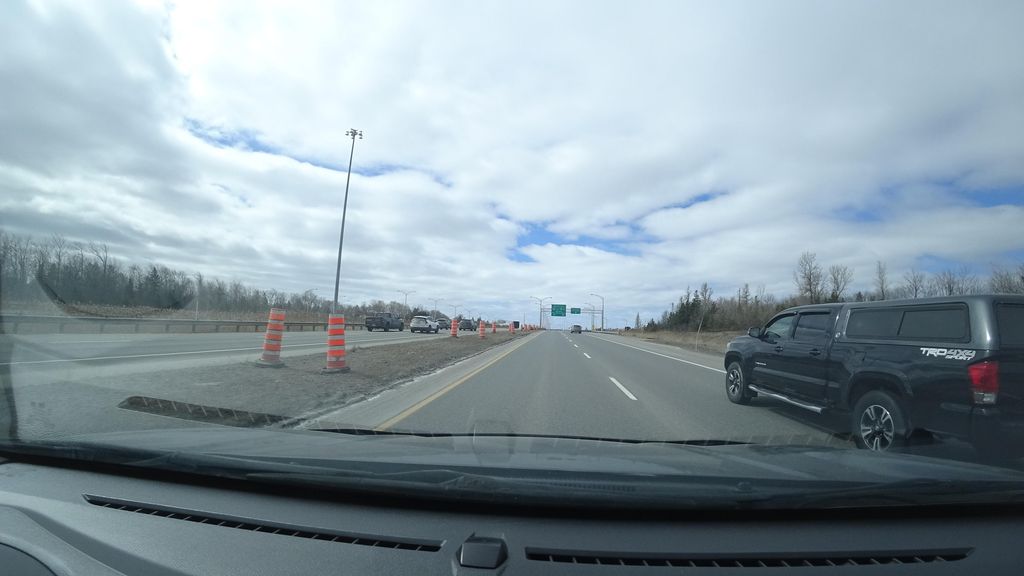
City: quebec_city